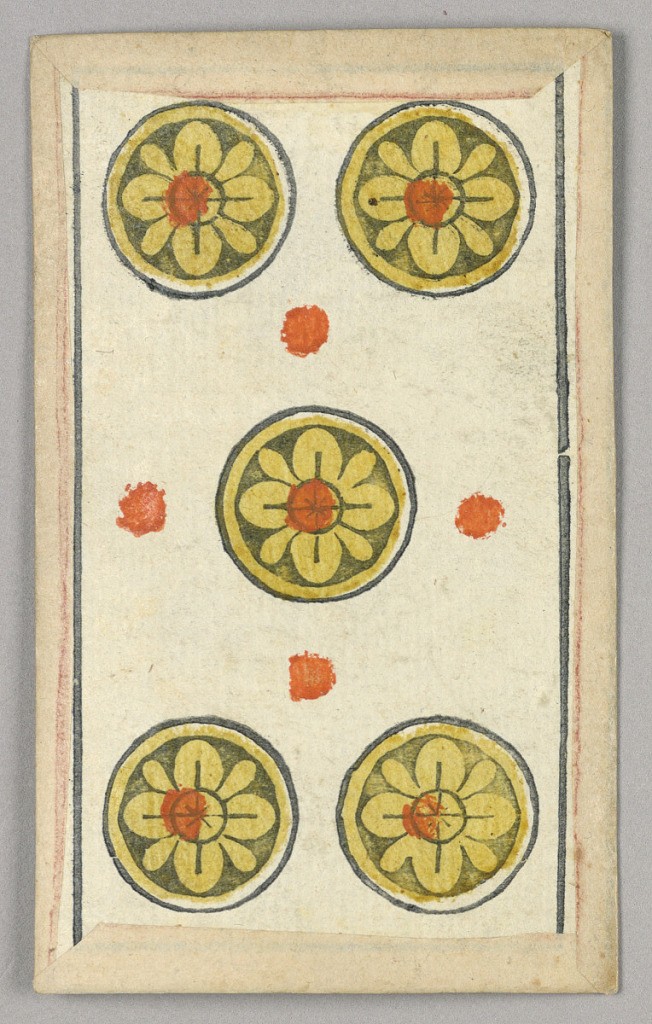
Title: Minchiate (Tarot) Playing Card
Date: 17th century
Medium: Stencil-colored woodblock print
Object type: Playing card
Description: Part of a set of Italian Minchiate playing cards.